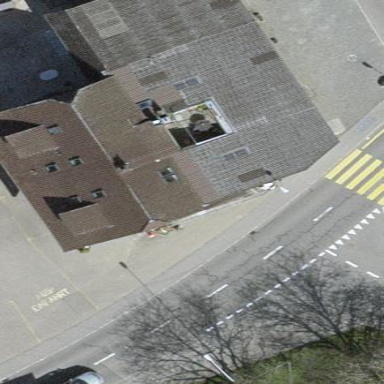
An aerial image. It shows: Restaurant in building.